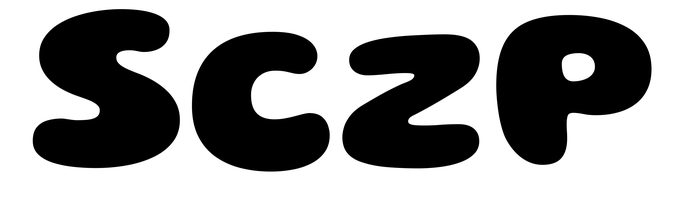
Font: Gluten_ExtraBold